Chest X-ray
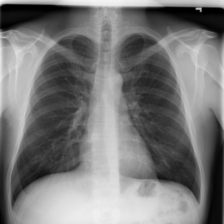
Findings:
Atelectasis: negative
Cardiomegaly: negative
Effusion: negative
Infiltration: negative
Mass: negative
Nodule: negative
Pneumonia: negative
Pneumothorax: negative
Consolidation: negative
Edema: negative
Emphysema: negative
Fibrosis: negative
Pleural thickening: negative
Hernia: negative